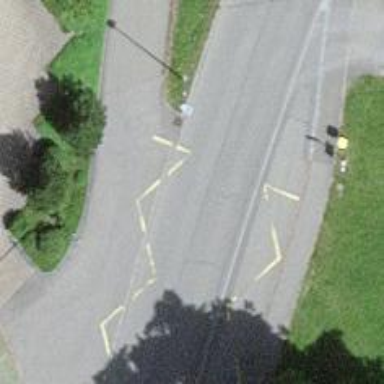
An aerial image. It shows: Public transport stop position.